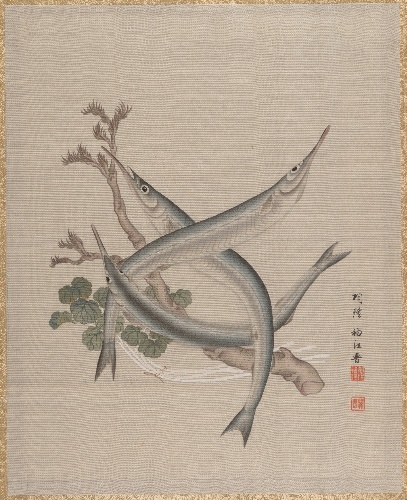
Artist: Seki Shūkō
Artist bio: Japanese, 1858–1915
Date: ca. 1890–92
Object type: Album leaf
Classification: Paintings
Medium: Album leaf; silk
Culture: Japan
Period: Meiji period (1868–1912)
Dimensions: 13 1/2 x 10 7/8 in. (34.3 x 27.6 cm)
Department: Asian Art
Credit line: Charles Stewart Smith Collection, Gift of Mrs. Charles Stewart Smith, Charles Stewart Smith Jr., and Howard Caswell Smith, in memory of Charles Stewart Smith, 1914
Accession year: 1914
Repository: Metropolitan Museum of Art, New York, NY
Tags: Fish